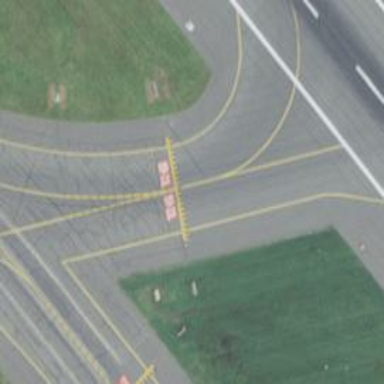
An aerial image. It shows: View of taxiway at the airport.